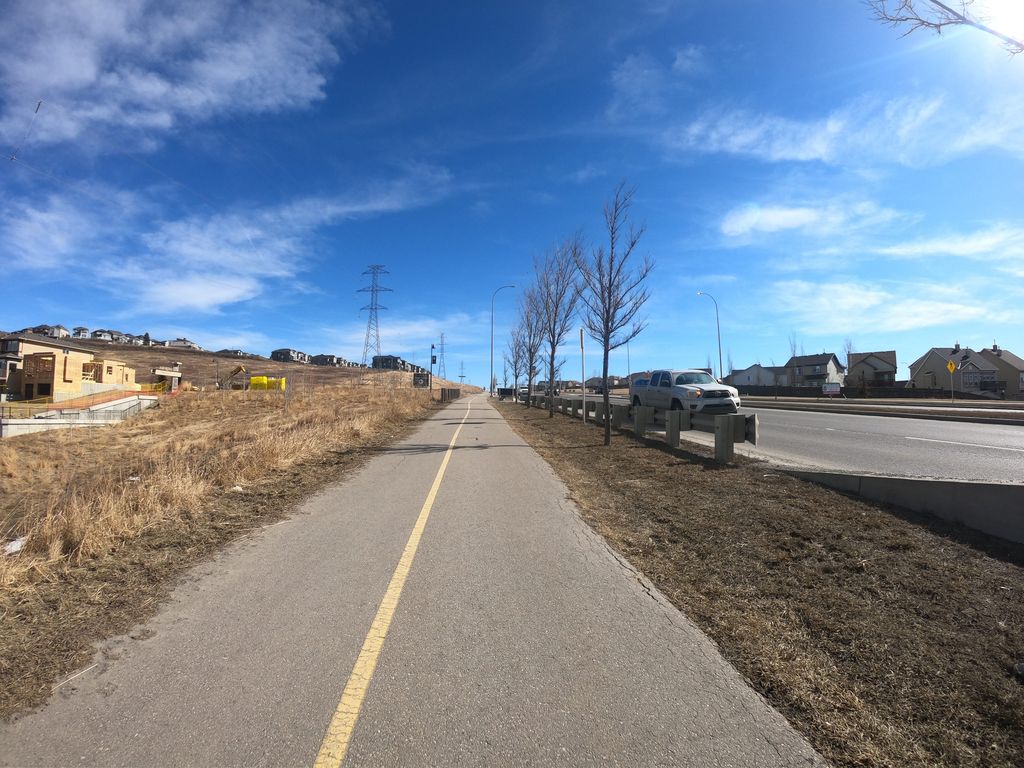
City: calgary